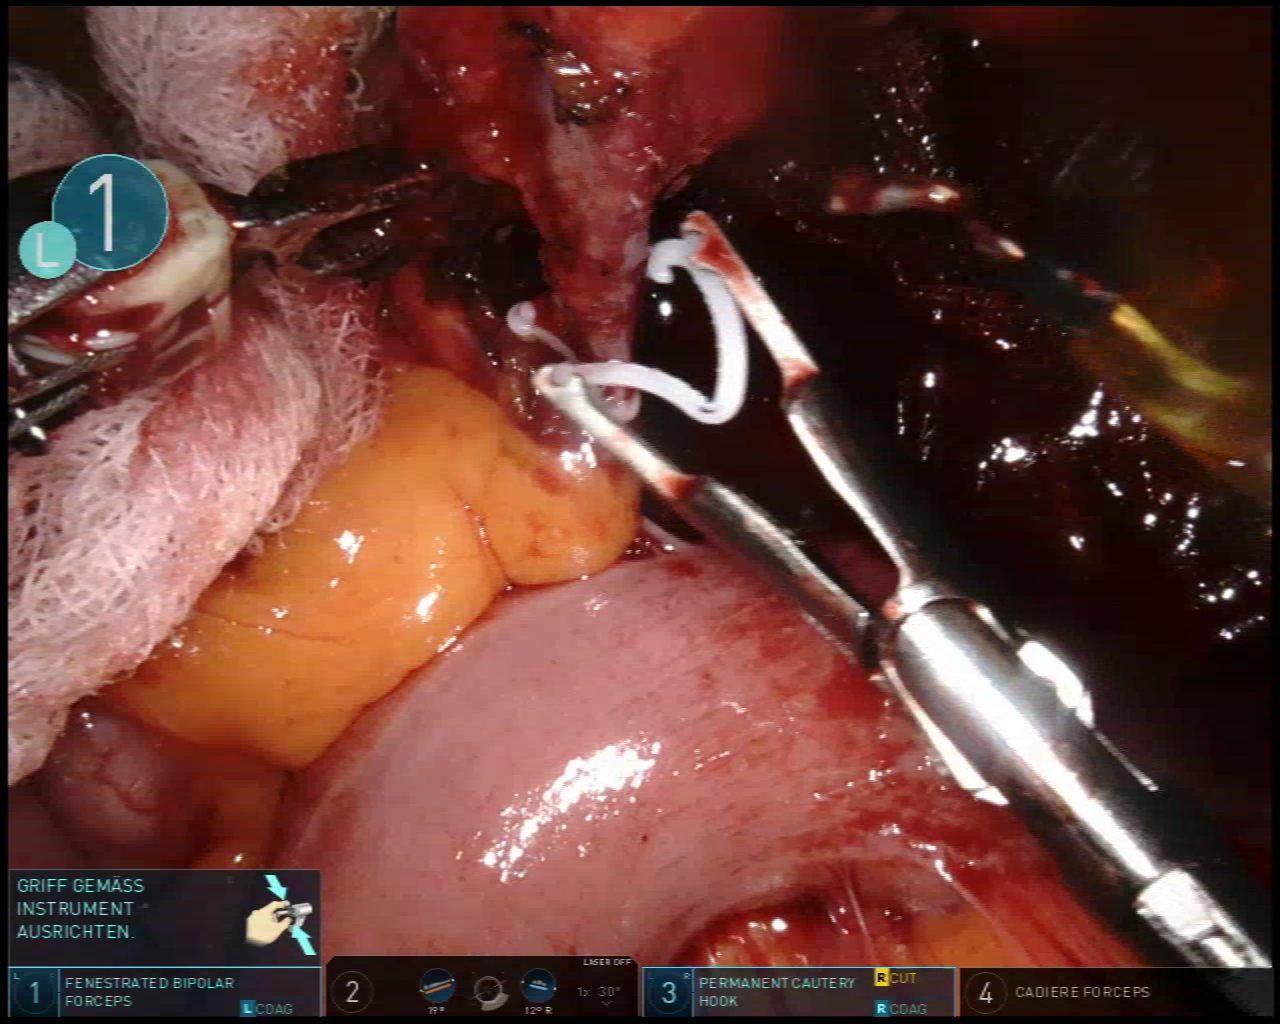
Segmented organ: intestinal_veins
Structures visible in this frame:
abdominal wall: no
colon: yes
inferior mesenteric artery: no
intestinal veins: yes
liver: no
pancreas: no
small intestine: no
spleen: no
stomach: no
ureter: no
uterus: no
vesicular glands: no